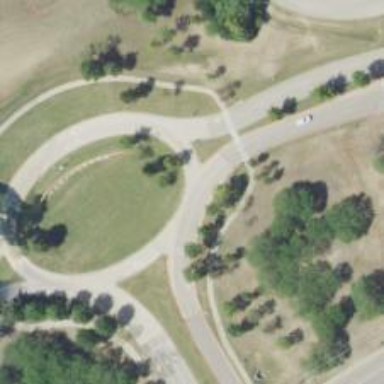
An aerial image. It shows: Unclassified road that forms roundabout at the junction.